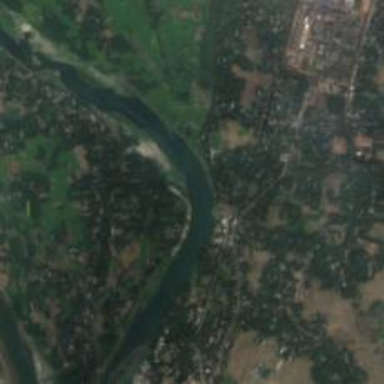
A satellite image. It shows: Beautiful view of river.